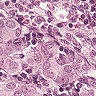
Metastatic tissue present: yes